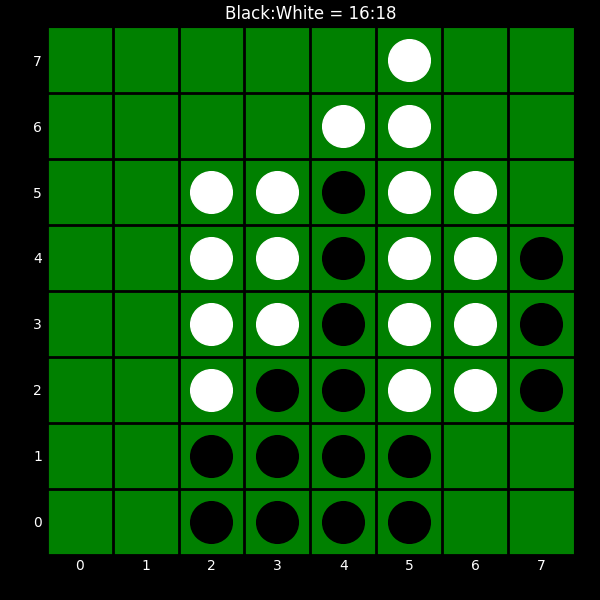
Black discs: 16
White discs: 18